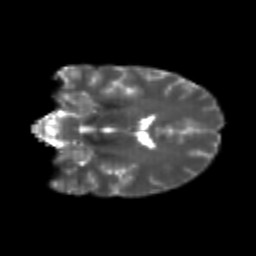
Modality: T2w
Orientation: coronal
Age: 22
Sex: female
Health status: healthy
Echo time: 0.074 s